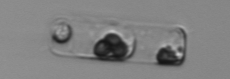
Label: Guinardia_delicatula_TAG_internal_parasite